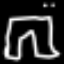
Label: pants